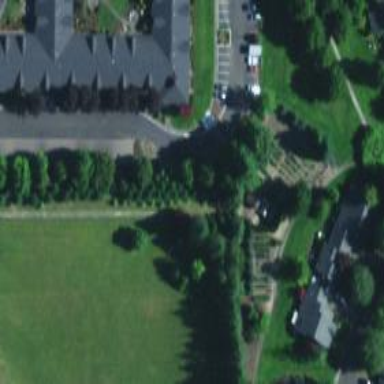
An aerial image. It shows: Footway along the road.